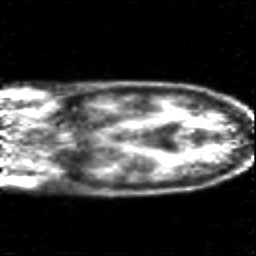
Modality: PET
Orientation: coronal
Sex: female
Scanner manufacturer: siemens